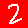
Digit: 2